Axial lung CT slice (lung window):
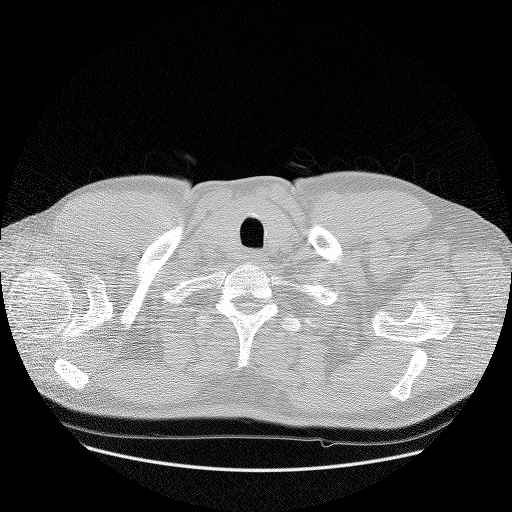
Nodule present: no